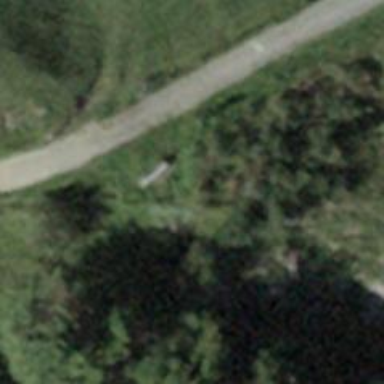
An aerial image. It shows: Bench for seating.